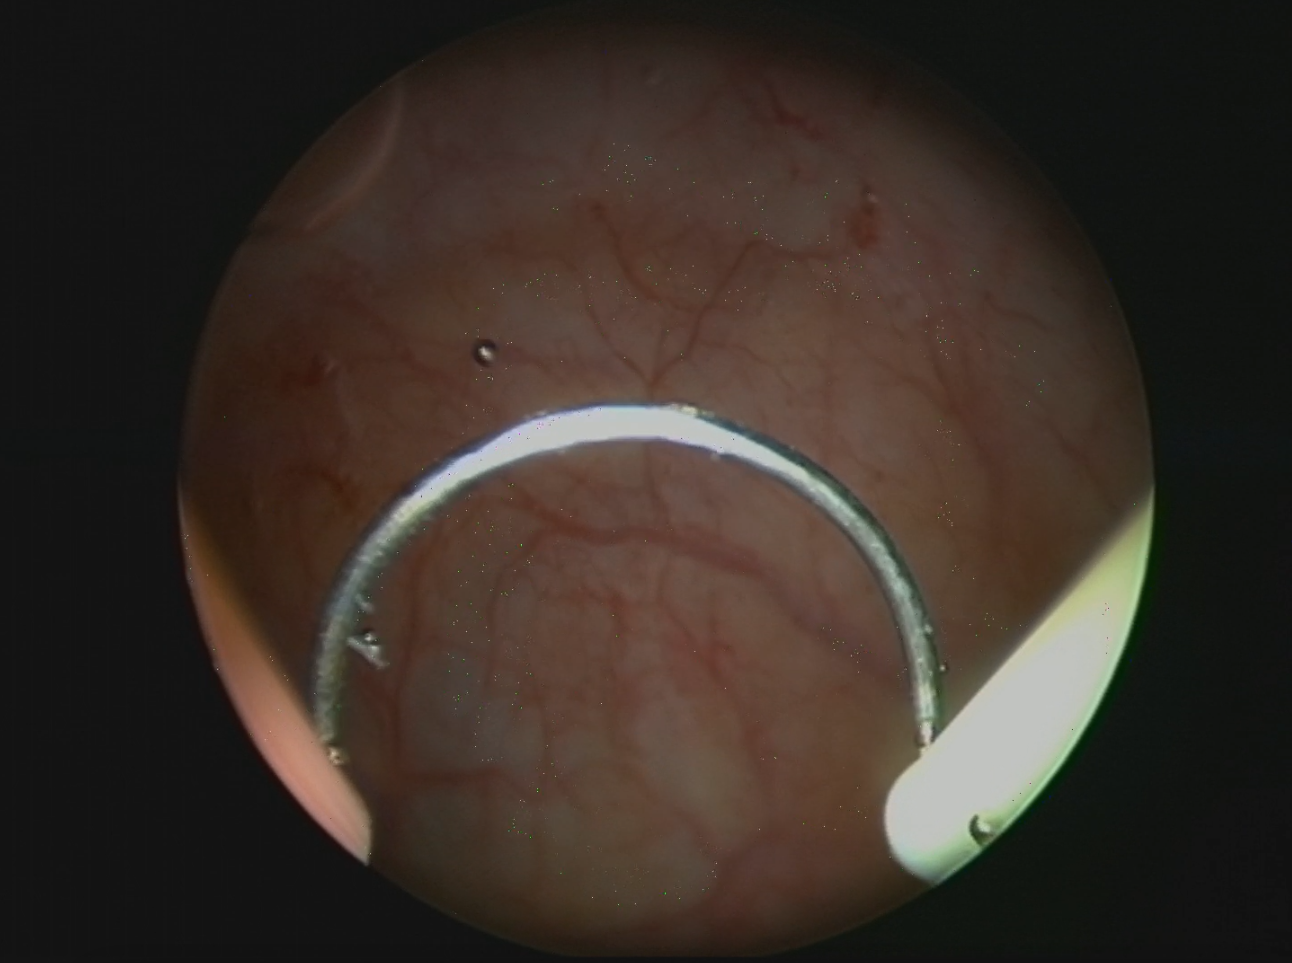
Modality: WLC
Class: Foreign bodies
Subclass: ResectionLoop
Lesion: L0
Bladder cancer association: No